Aerial crown-view tile of a tropical tree (Barro Colorado Island, Panama), acquired 20250616:
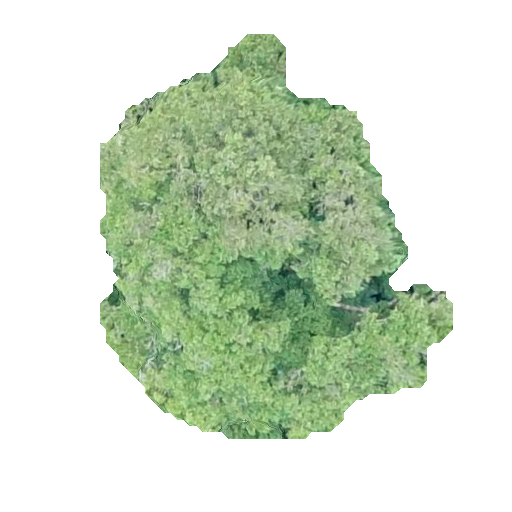
Species: Prioria copaifera
GBIF accepted scientific name: Prioria copaifera
Crown area: 140.419 m²